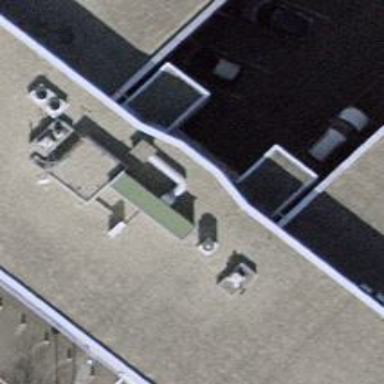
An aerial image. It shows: Commercial building.